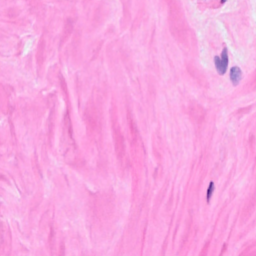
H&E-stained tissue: Breast